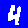
Digit: 4